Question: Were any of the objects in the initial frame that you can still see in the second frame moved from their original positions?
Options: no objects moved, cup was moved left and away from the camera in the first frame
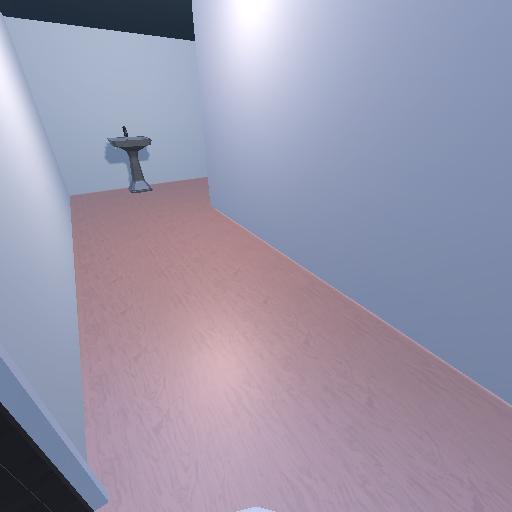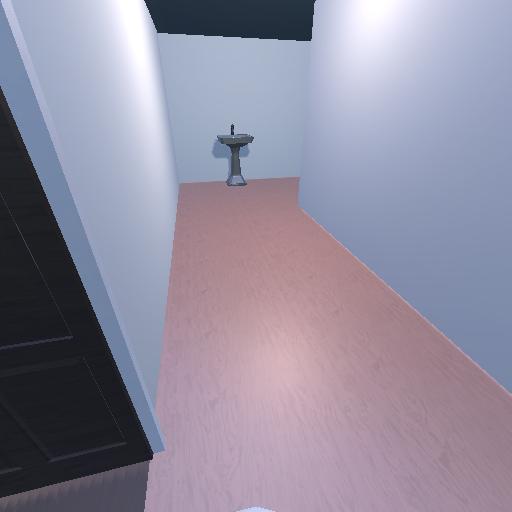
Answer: no objects moved